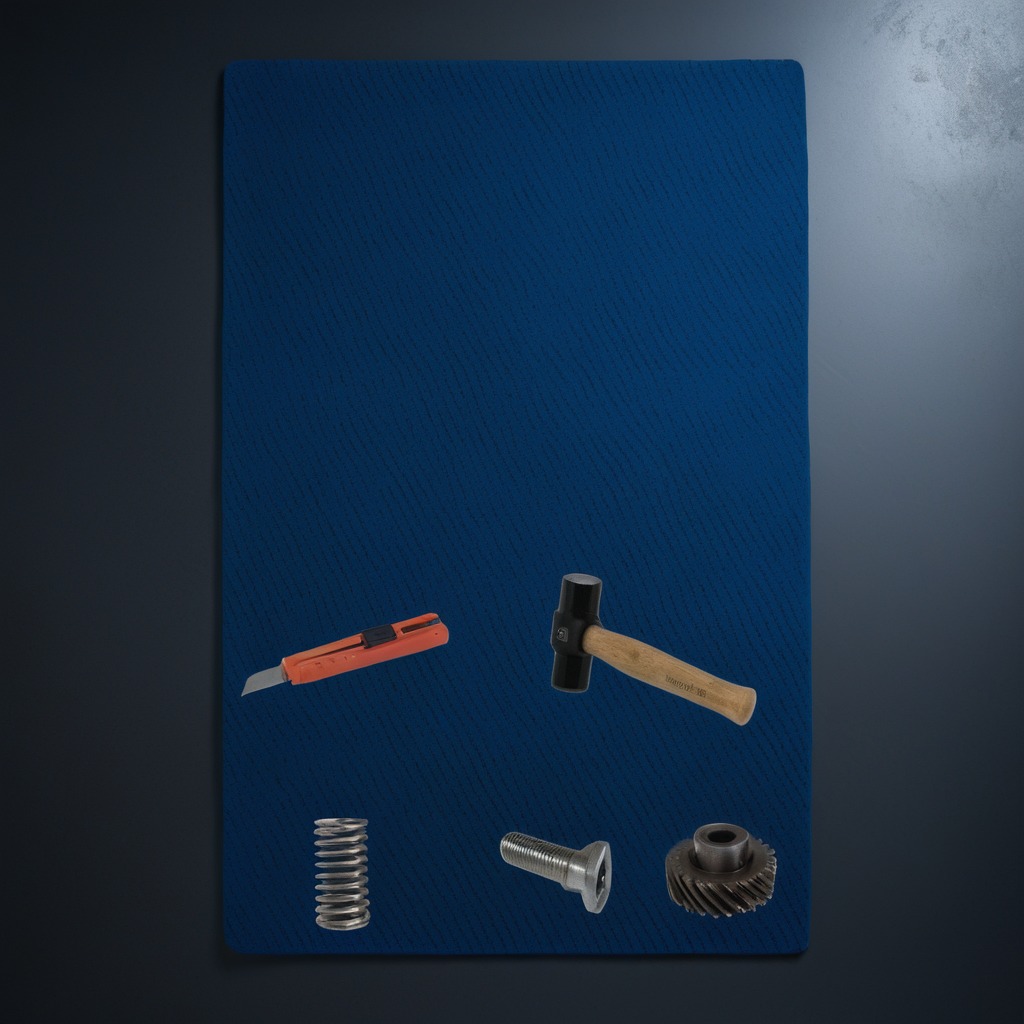
A gear with teeth, a knife, a screw, a hammer, and a coiled metal spring are lying on the granite tabletop.